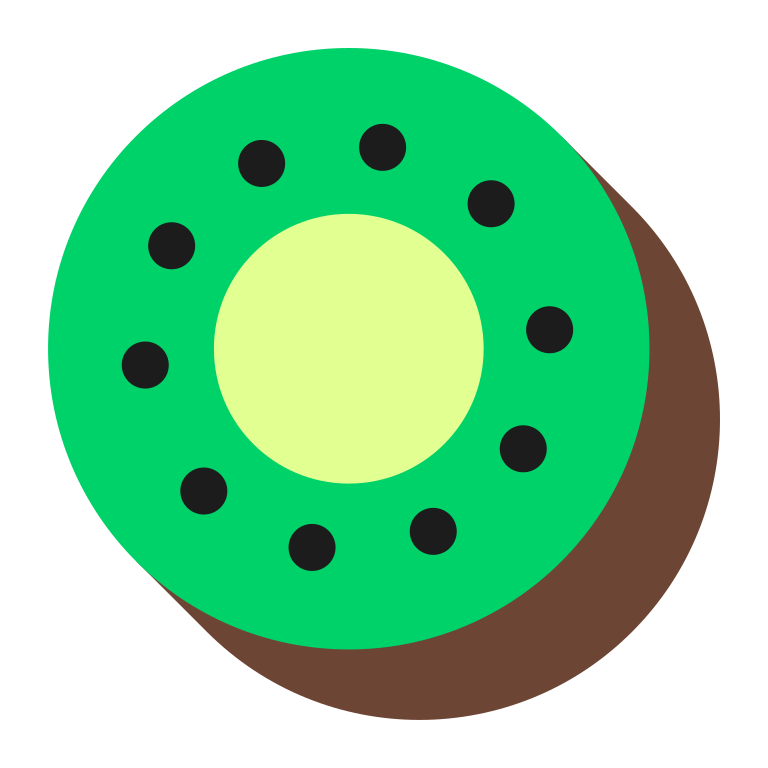
kiwi fruit flat